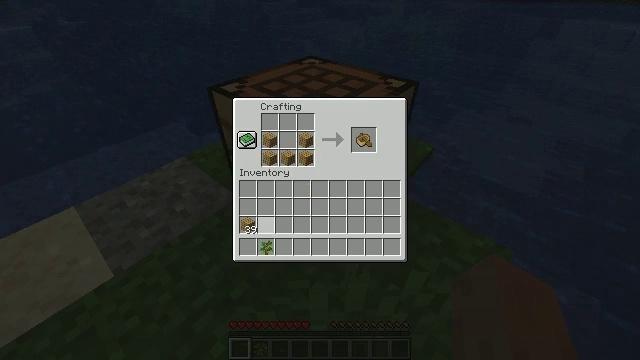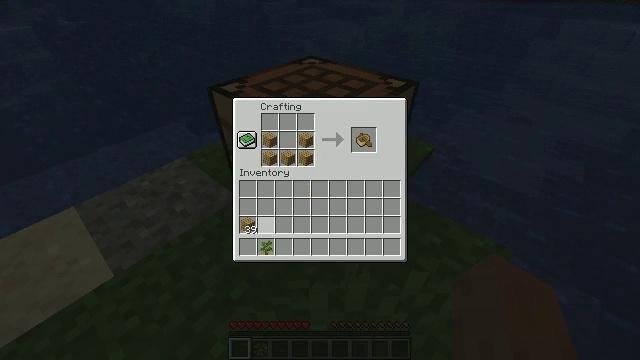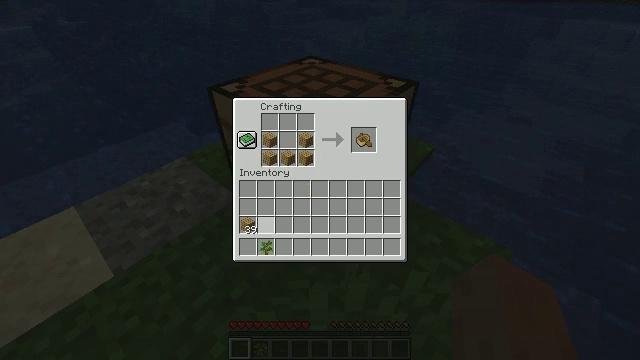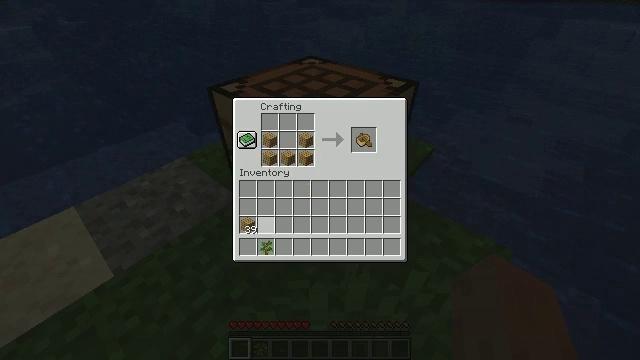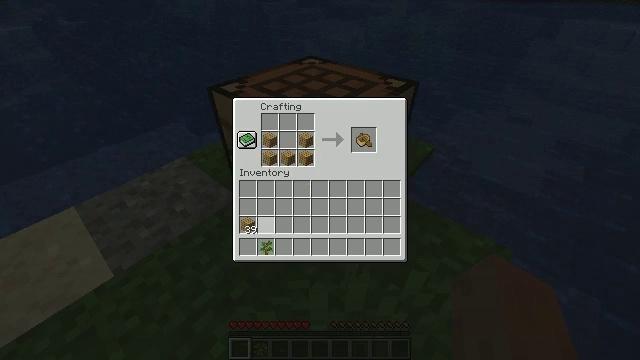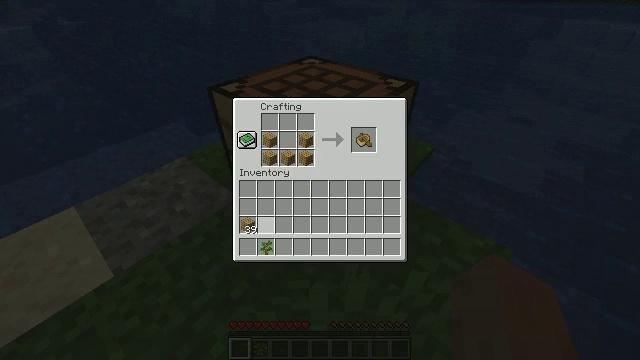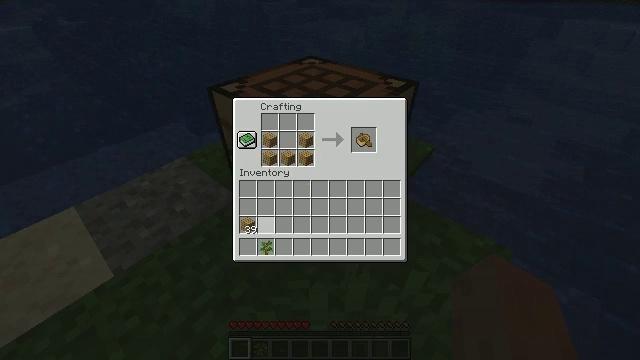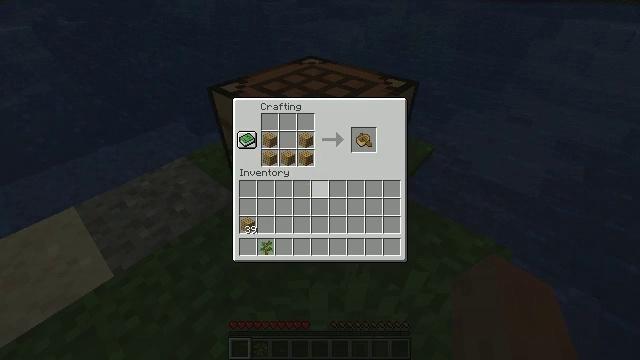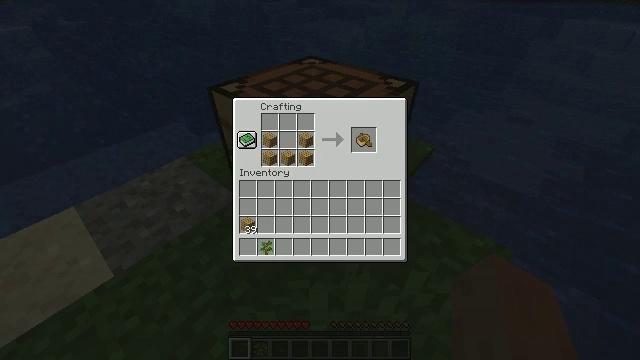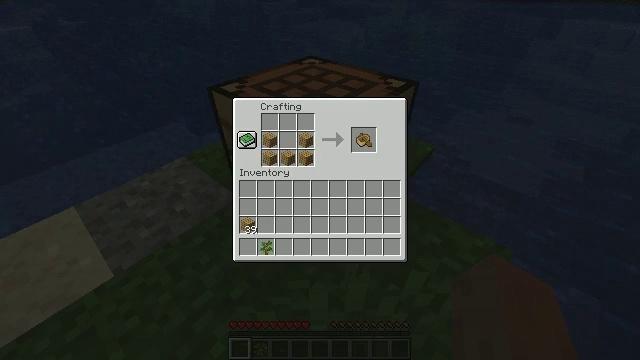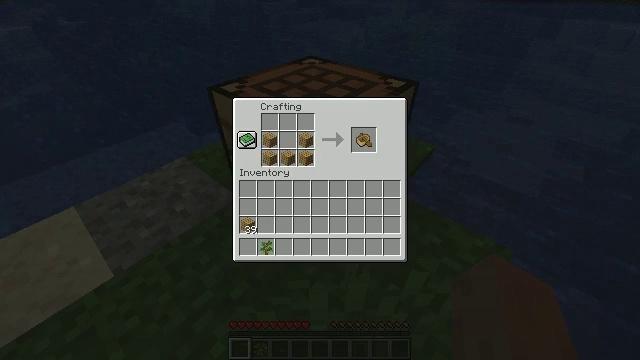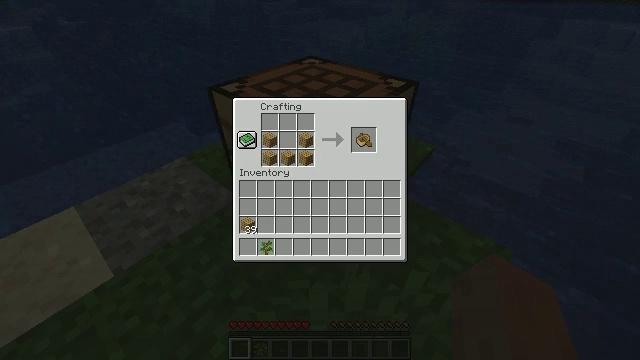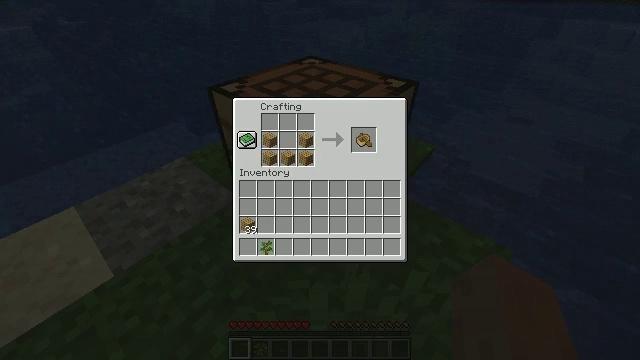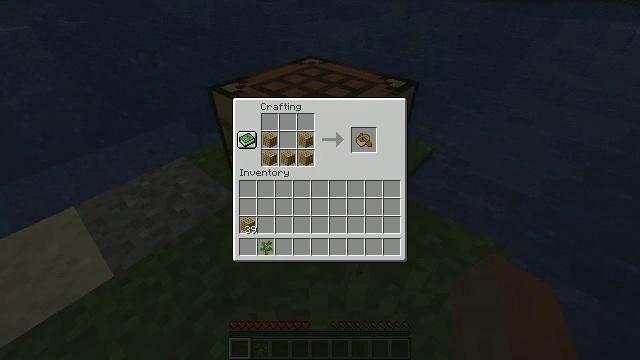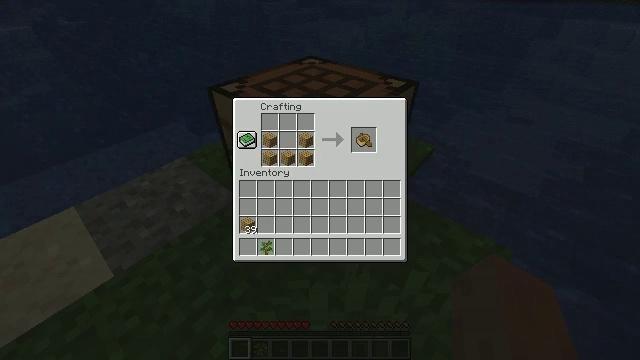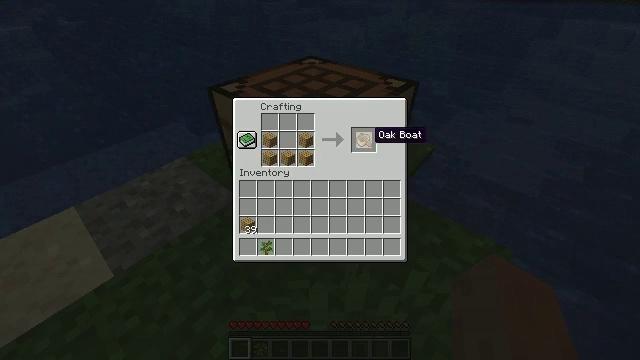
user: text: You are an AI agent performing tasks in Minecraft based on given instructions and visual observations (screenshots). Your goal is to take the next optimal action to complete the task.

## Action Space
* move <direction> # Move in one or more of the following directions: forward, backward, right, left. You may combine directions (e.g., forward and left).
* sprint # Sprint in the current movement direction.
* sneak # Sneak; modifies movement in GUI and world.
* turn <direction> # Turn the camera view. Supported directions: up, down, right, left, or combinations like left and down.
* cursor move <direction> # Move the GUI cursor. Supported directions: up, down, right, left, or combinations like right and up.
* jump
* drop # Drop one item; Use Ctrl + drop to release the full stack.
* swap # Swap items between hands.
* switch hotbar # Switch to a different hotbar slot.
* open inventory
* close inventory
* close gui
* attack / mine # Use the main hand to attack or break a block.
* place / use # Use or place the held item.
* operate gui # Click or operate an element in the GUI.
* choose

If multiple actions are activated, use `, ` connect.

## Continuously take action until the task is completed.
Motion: motion action
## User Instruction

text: To get a oak boat with planks, open a crafting table.
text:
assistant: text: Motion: no_op
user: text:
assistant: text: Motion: no_op
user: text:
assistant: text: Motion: no_op
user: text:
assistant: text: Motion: operate gui
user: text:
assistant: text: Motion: operate gui
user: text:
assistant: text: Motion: cursor move right
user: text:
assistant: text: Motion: cursor move right and up
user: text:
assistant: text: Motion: cursor move right and up
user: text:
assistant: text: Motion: cursor move right and up
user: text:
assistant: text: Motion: no_op
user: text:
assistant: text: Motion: no_op
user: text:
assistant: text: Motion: no_op
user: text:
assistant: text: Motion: cursor move left
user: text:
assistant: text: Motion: cursor move left
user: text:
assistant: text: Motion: cursor move left
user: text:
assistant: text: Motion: no_op
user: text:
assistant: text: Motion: no_op
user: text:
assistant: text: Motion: no_op
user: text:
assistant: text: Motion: no_op
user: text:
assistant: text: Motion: no_op
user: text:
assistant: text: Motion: operate gui
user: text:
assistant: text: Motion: cursor move left and down, operate gui
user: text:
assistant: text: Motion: cursor move left and down
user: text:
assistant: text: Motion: cursor move left and down
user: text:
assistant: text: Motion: no_op
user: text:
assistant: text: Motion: no_op